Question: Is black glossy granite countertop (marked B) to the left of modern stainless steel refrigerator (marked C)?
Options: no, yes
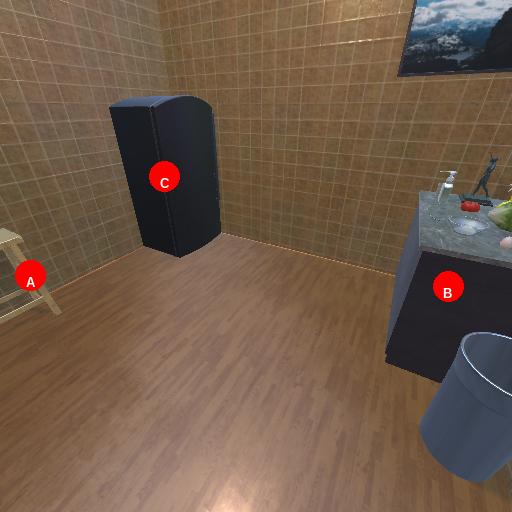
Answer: no